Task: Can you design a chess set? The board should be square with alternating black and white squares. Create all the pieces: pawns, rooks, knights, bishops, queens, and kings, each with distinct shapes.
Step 144:
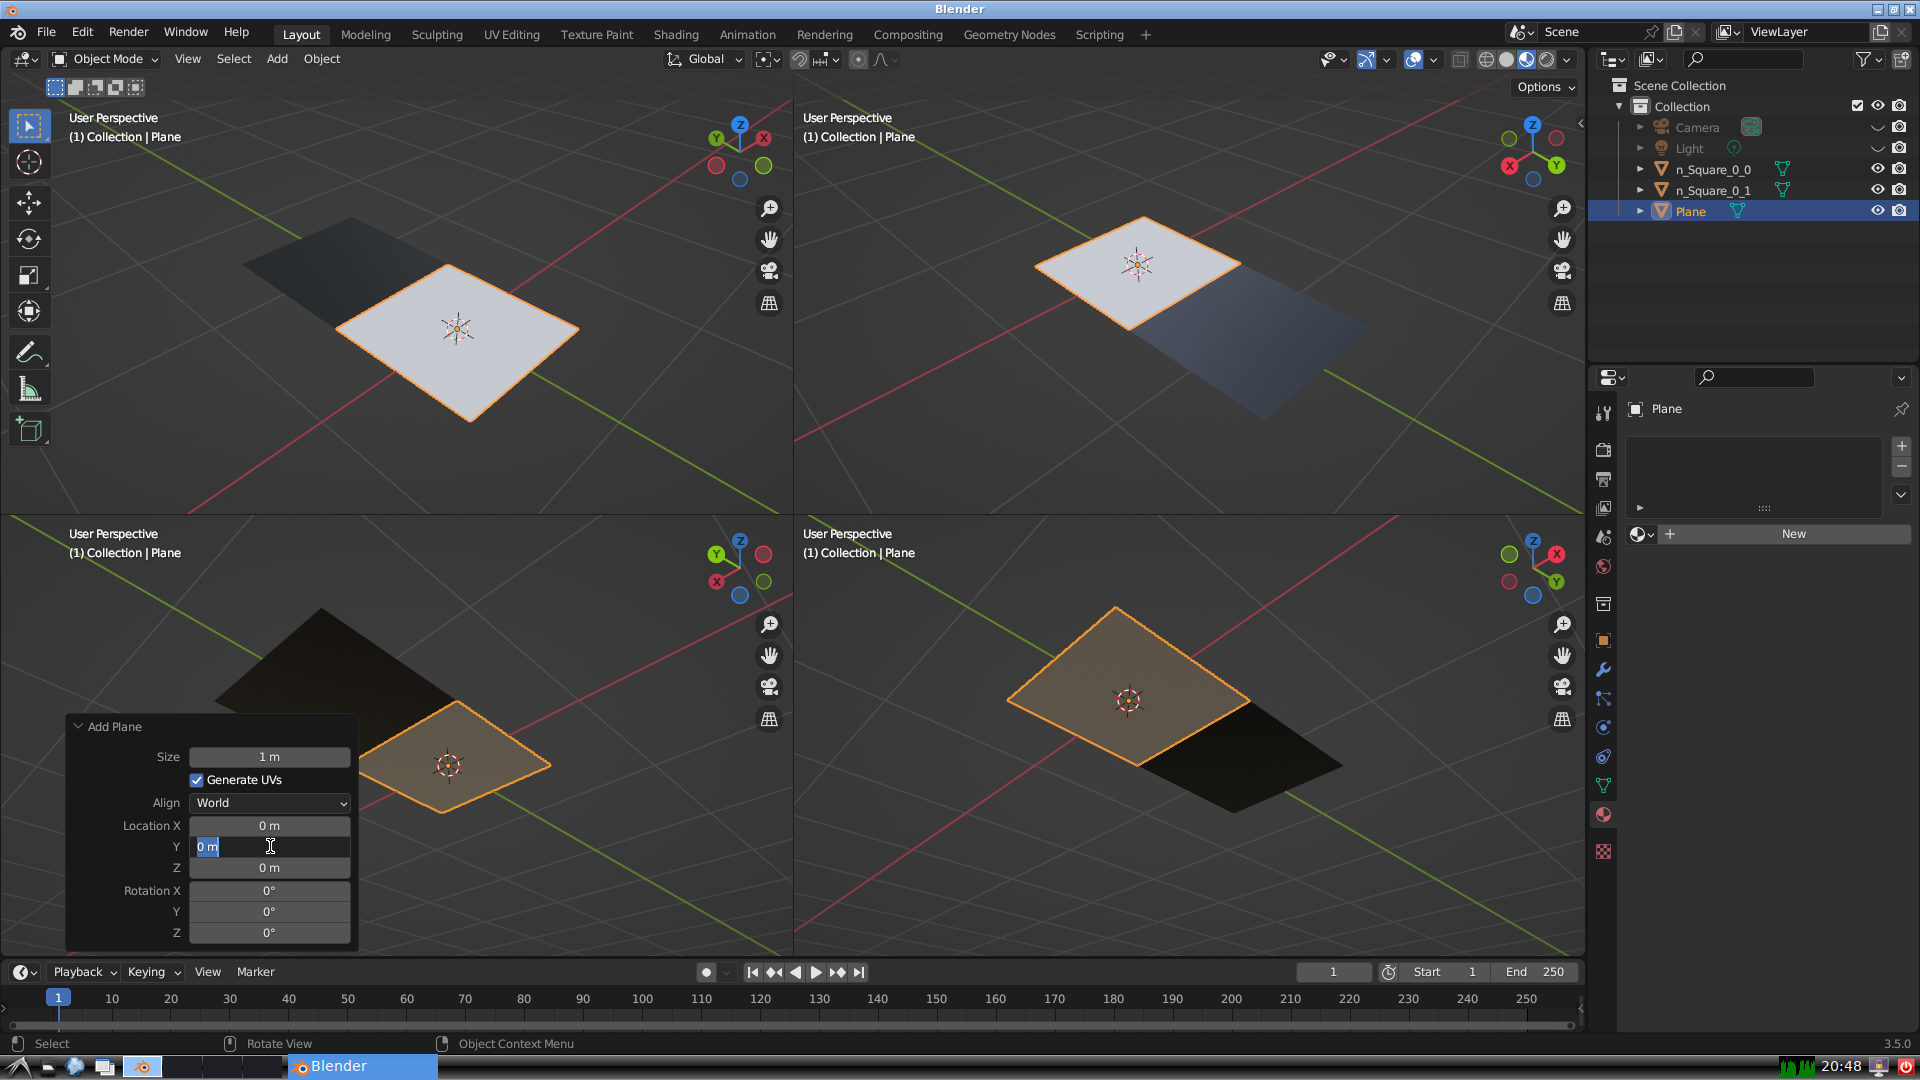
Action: input_text: 2.0